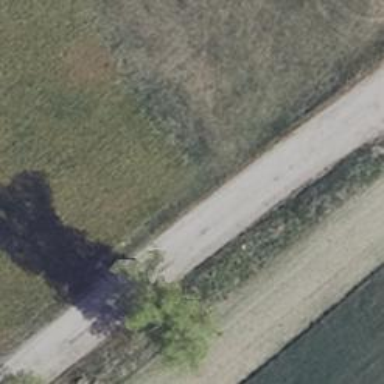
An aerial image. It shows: Unclassified road.